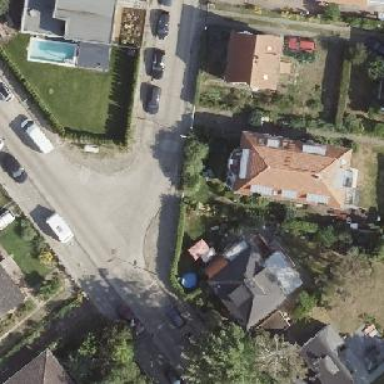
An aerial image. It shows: Residential road with concrete plates surface.